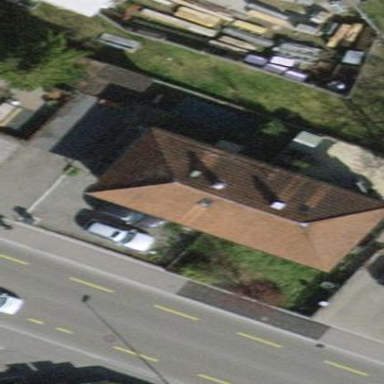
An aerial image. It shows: Building with hipped roof.